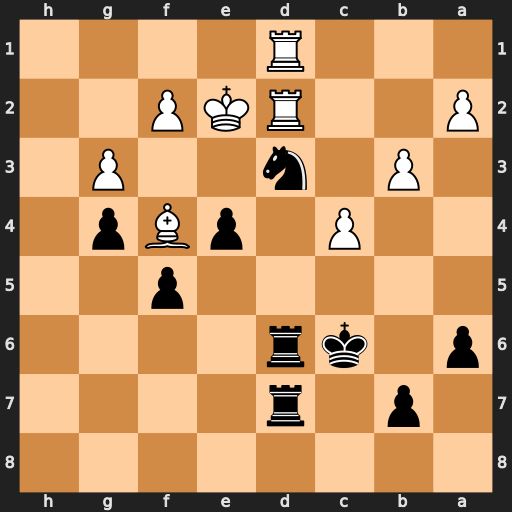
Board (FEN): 8/1p1r4/p1kr4/5p2/2P1pBp1/1P1n2P1/P2RKP2/3R4
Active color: b
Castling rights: -
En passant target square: -
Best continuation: Nxf4+ gxf4 Rxd2+ Rxd2 Rxd2+